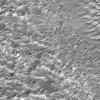
Atmospheric dust classification: not_dusty